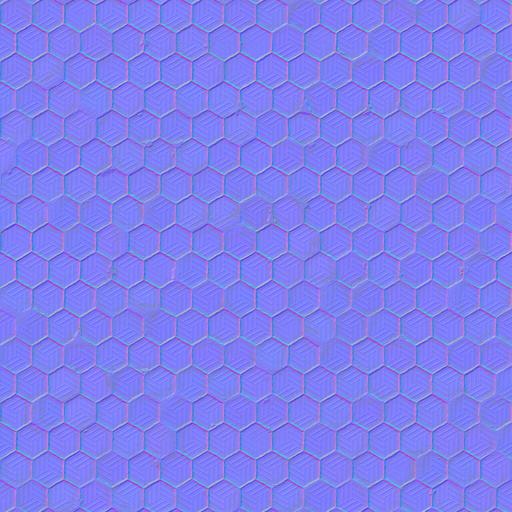
hexagon mosaic orange tiled tiles yellow